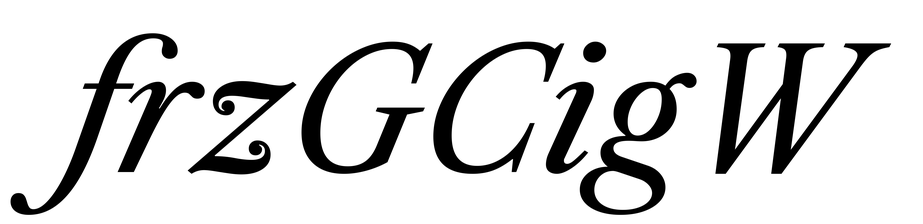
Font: LibreCaslonText-Italic_Italic